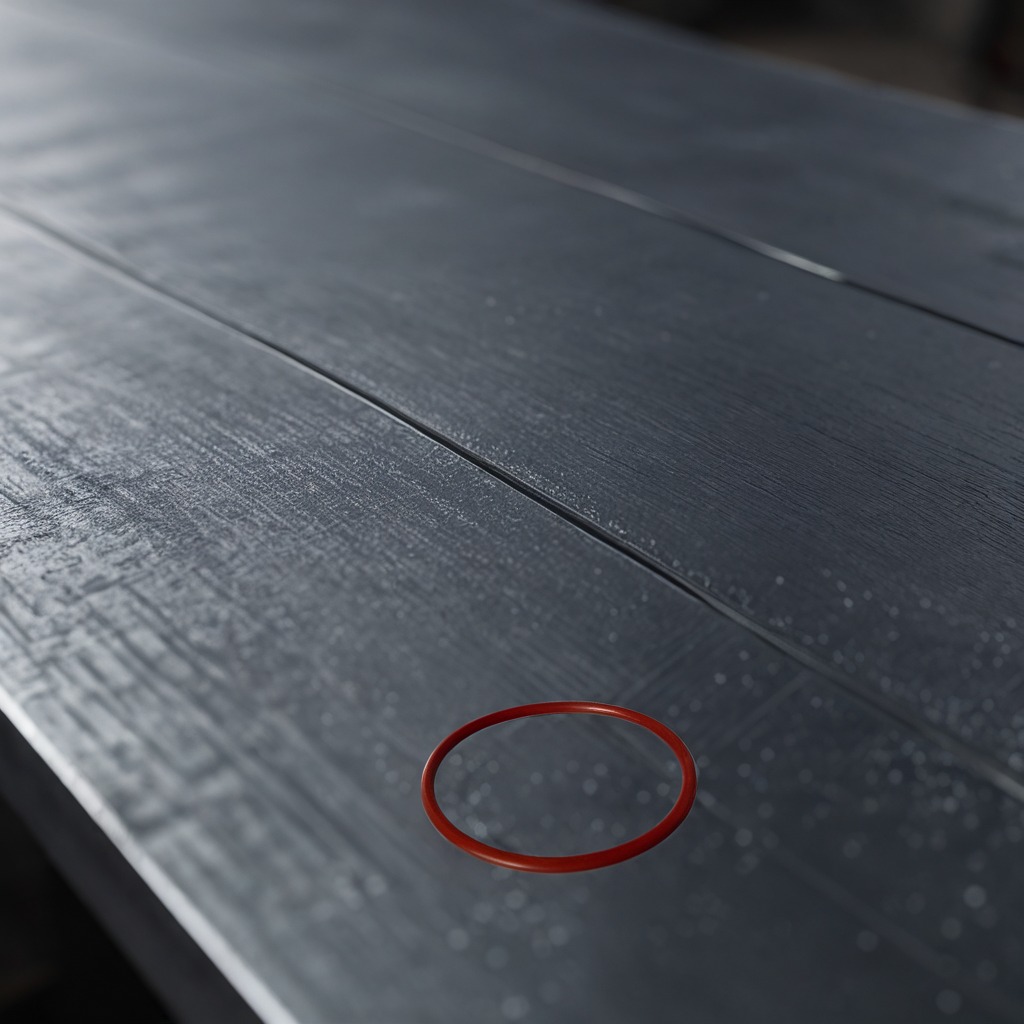
A rubber O-ring is lying on the cold steel table in a mining workshop.